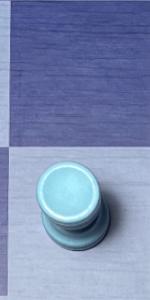
Label: Rook_White